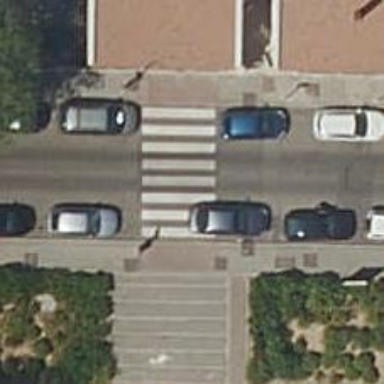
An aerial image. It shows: Uncontrolled crossing on the road.